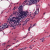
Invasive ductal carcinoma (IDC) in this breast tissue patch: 0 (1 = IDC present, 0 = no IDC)